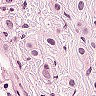
Metastatic tissue present: yes